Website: macys
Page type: gifting
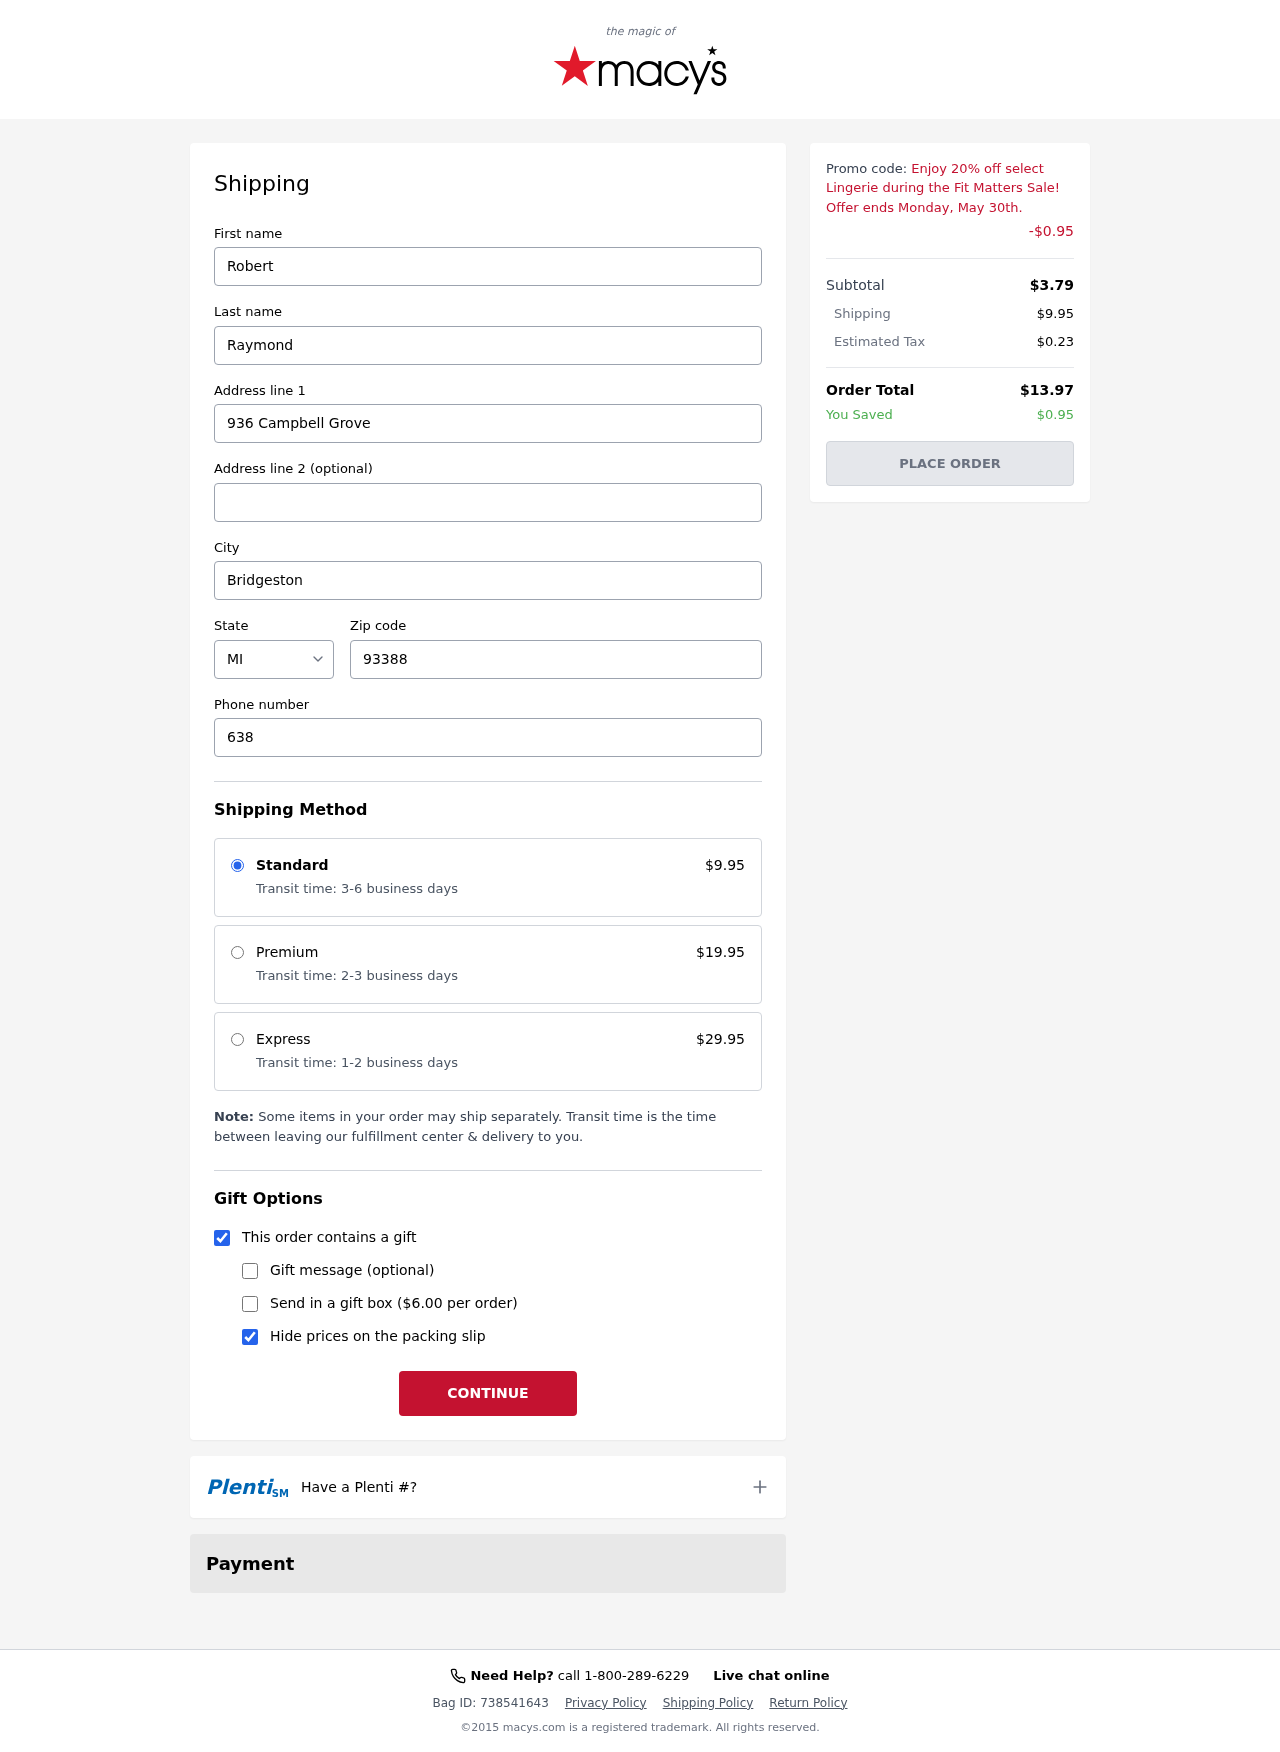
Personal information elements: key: PII_CITY
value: Bridgeston
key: PII_FIRSTNAME
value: Robert
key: PII_LASTNAME
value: Raymond
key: PII_PHONE
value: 6386912284
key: PII_POSTCODE
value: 93388
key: PII_STATE_ABBR
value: MI
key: PII_STREET
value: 936 Campbell Grove
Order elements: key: ORDER_SHIPPING_COST
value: $9.95
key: ORDER_DISCOUNT
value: -$0.95
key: ORDER_SUBTOTAL
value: $3.79
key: ORDER_TAX
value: $0.23
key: ORDER_TOTAL
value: $13.97
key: ORDER_SAVINGS
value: $0.95